Question: I want to change the header's height of Accordion, I use a css to set the header's height.
'''
#panel1 .x-accordion-hd{ height: 40px;}
'''
The height is changed but the content of the panel is covered by the header and when the panel is collapsed the next header will cover part of the previous header. Here is the picture.
Any help will be appreciated.

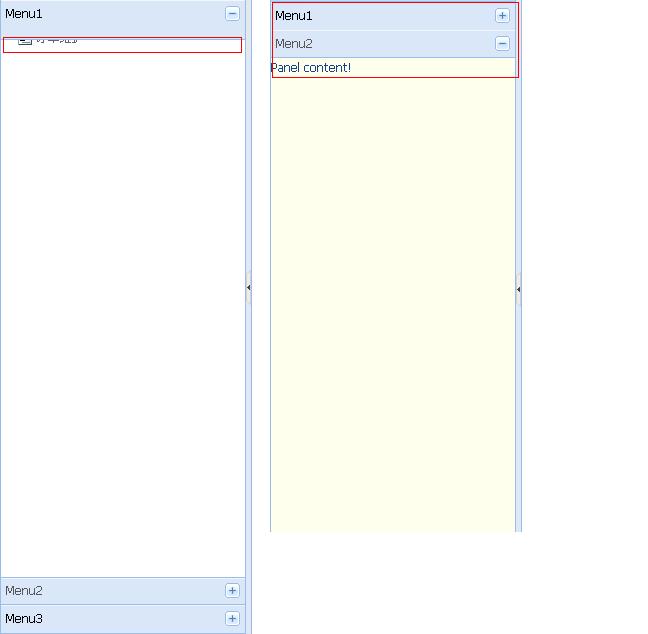
Answer: You can put a container inside your accordion panel and set the padding with in the container
'''
items: [{
title: 'Panel 1',
items:[{
xtype:'container',
padding:'25px 0 0 0',
html:'panel content'
}]
},{
title:'Panel 2',
items:[{
xtype:'container',
padding:'25px 0 0 0',
html:'panel content'
}]
}]
'''